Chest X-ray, PA view. Patient: 68 years old, sex F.
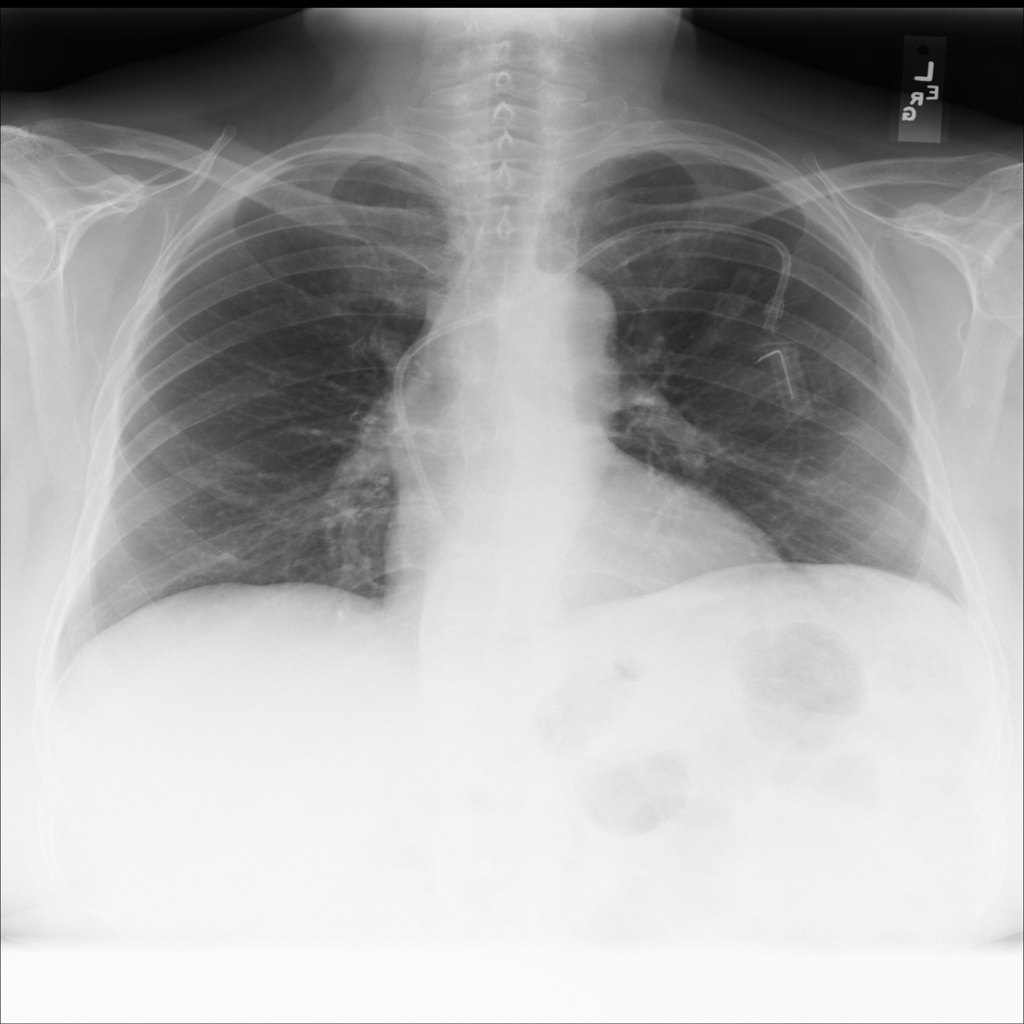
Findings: Pneumothorax